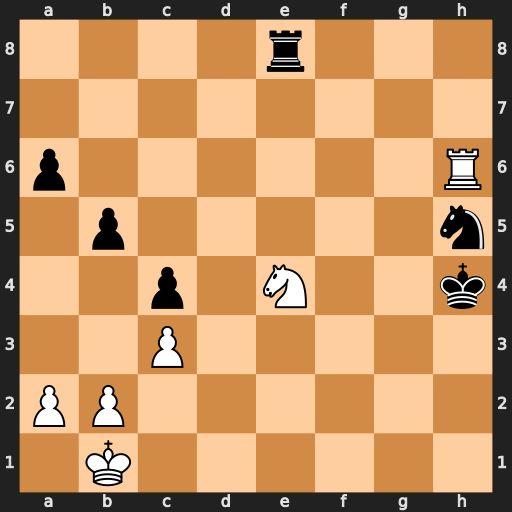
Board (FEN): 4r3/8/p6R/1p5n/2p1N2k/2P5/PP6/1K6
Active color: w
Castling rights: -
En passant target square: -
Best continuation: Rxh5+ Kxh5 Nf6+ Kh4 Nxe8